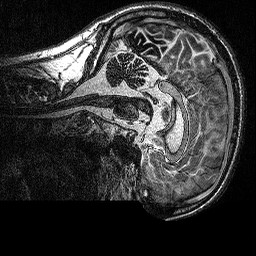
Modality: MP2RAGE
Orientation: sagittal
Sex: male
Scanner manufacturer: siemens
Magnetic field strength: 3 T
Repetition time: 5 s
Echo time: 0.00292 s